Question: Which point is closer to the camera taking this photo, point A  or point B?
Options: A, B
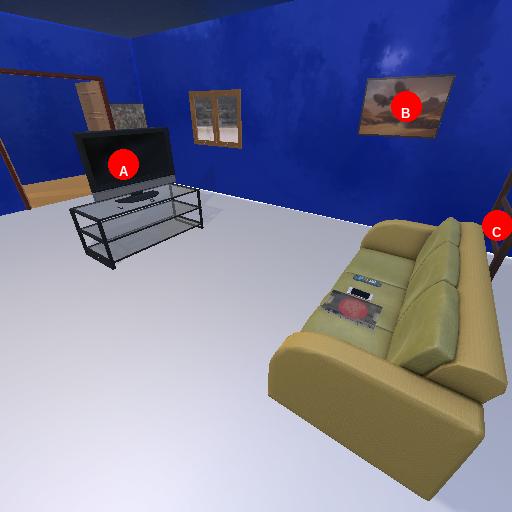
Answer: A